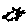
Label: cat